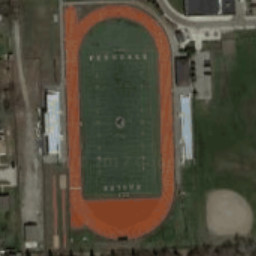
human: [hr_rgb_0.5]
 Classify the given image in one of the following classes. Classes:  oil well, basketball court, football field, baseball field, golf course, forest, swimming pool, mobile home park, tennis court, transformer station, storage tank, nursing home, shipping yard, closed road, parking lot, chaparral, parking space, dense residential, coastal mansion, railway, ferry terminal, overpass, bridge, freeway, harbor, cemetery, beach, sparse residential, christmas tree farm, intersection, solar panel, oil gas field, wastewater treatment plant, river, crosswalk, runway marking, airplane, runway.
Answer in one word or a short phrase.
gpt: football field